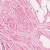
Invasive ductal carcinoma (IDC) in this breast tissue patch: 0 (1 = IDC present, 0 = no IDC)